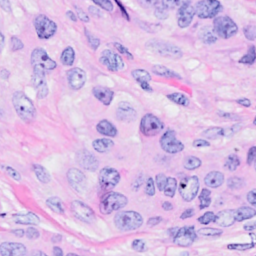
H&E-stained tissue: Breast